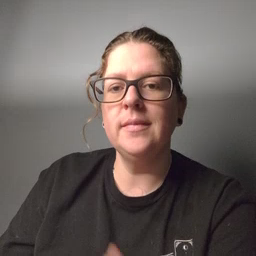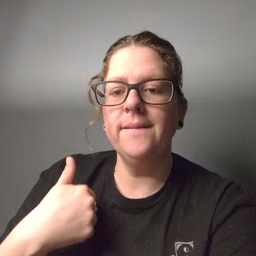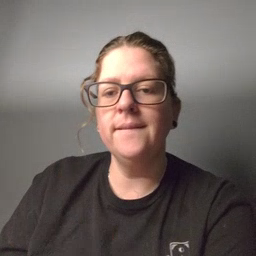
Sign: have